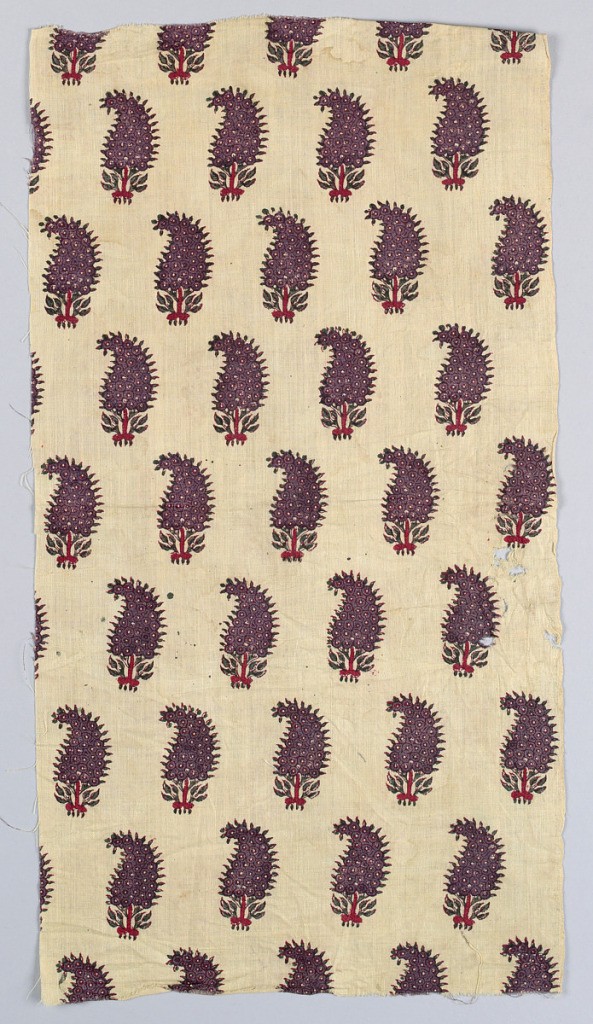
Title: Fragment
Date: late 18th–early 19th century
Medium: cotton Technique: block-printed on plain weave
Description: Fragment of cotton block-printed in purple, brown, red, and green on cream-colored ground.  All-over stylized floral patter resembling pansies.